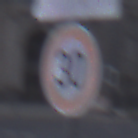
Verkehrszeichen: Geschwindigkeit30
Zusatzzeichen oben: AmphibienwanderungLinks
Umgebung: Outdoor, Urban
Tageszeit: SunriseSunset
Wetter: PartlyCloudy
Licht: Natural
Jahreszeit: NotSpecified
Kontrast: LowContrast